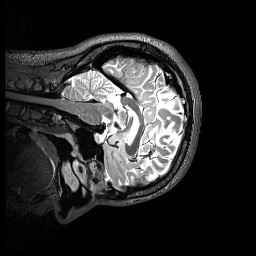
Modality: T2w
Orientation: sagittal
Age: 23
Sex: female
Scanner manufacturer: siemens
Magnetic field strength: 3 T
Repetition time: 3.2 s
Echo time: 0.565 s